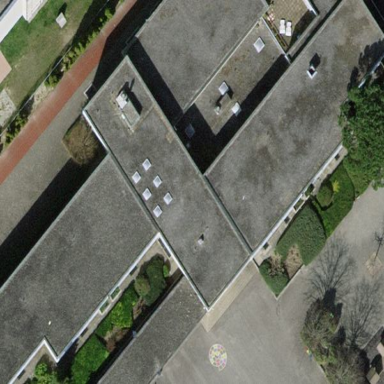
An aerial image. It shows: School.